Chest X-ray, PA view. Patient: 27 years old, sex F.
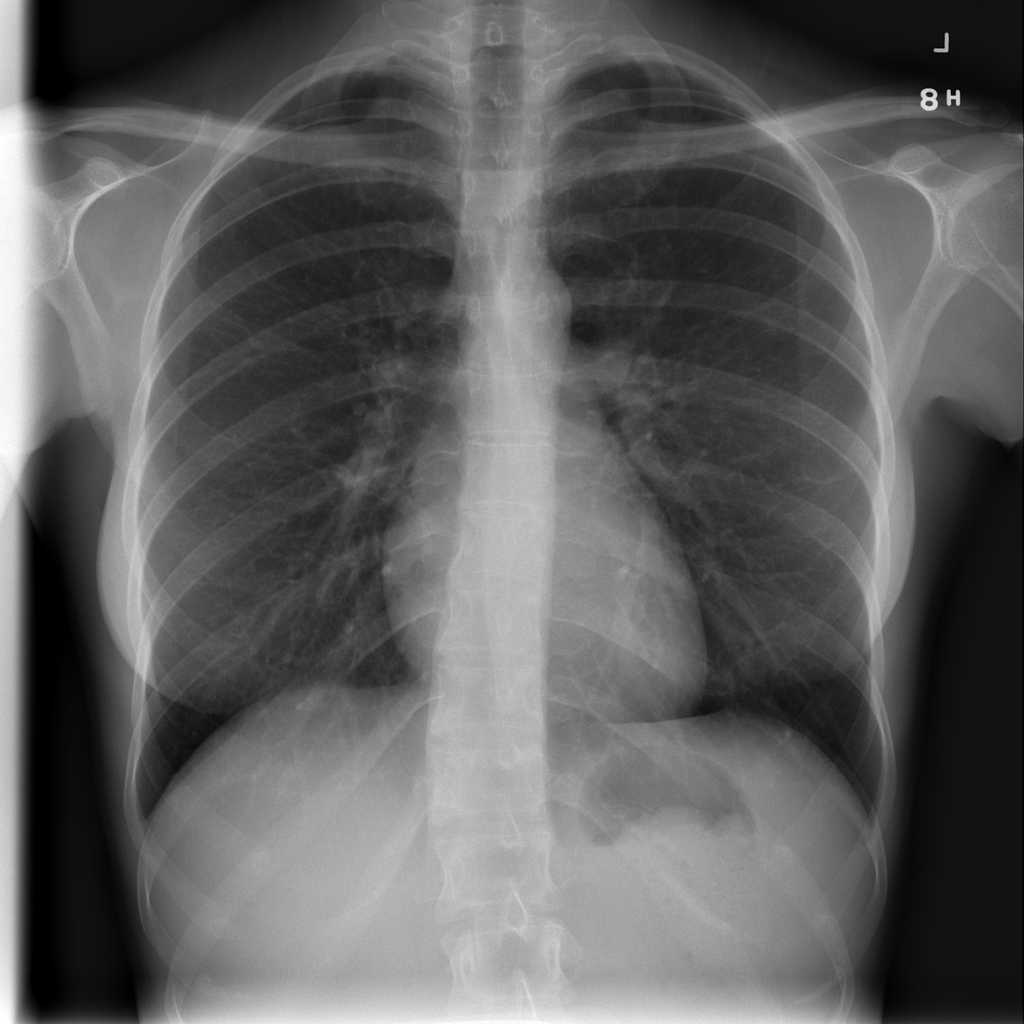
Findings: No Finding